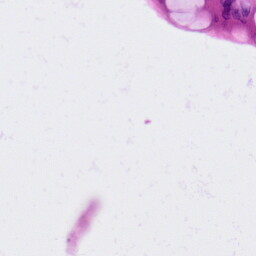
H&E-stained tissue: Colon